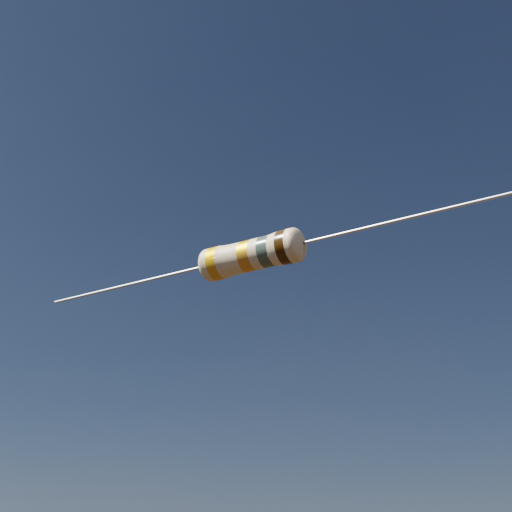
Resistor colour bands (in order): gold, gold, gray, brown